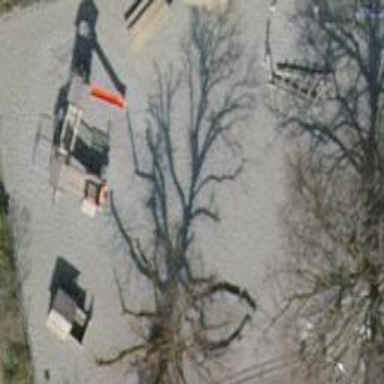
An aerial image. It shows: Playground area for leisure land.